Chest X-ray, PA view. Patient: 61 years old, sex M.
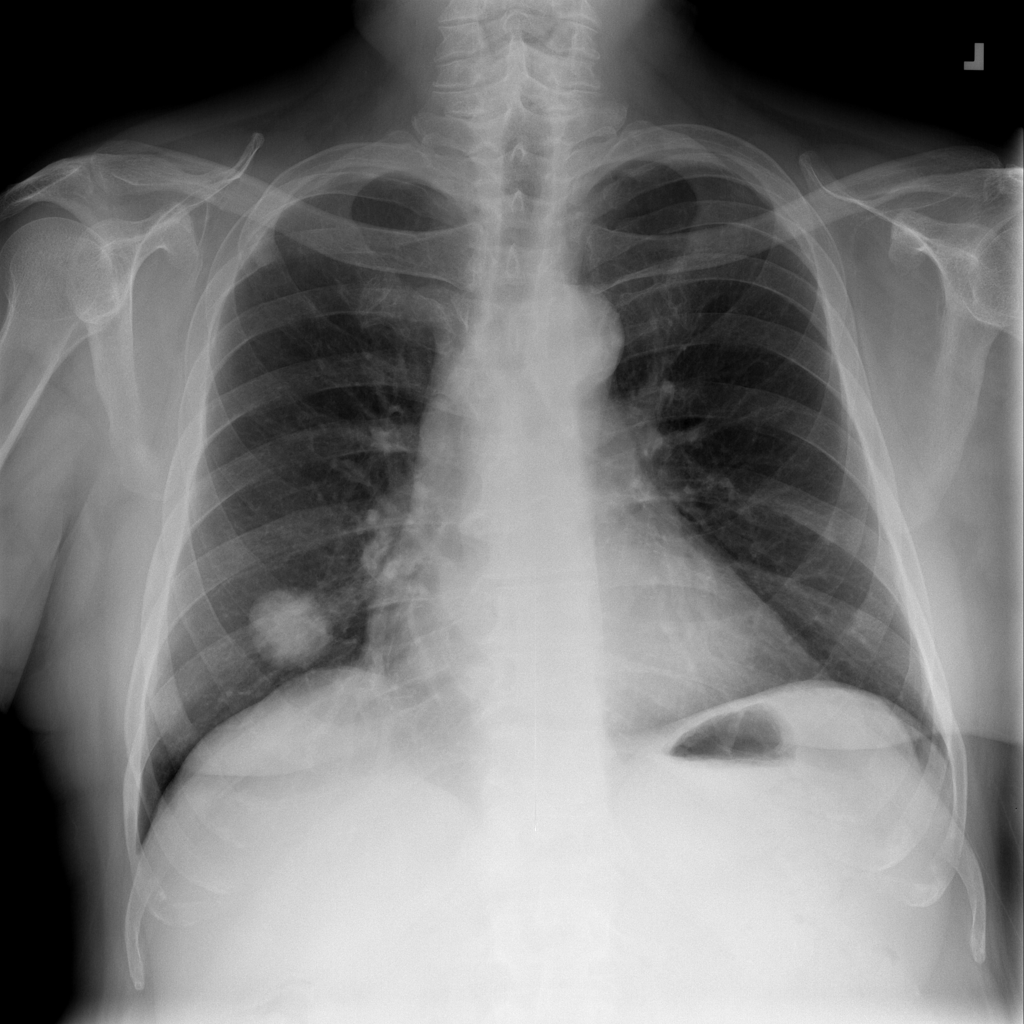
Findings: Cardiomegaly, Effusion, Mass